Aerial crown-view tile of a tropical tree (Barro Colorado Island, Panama), acquired 20250414:
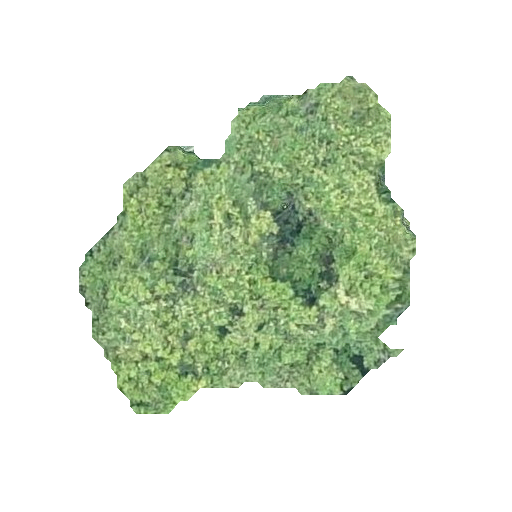
Species: Prioria copaifera
GBIF accepted scientific name: Prioria copaifera
Crown area: 115.894 m²